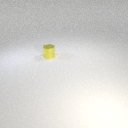
small yellow metal cylinder